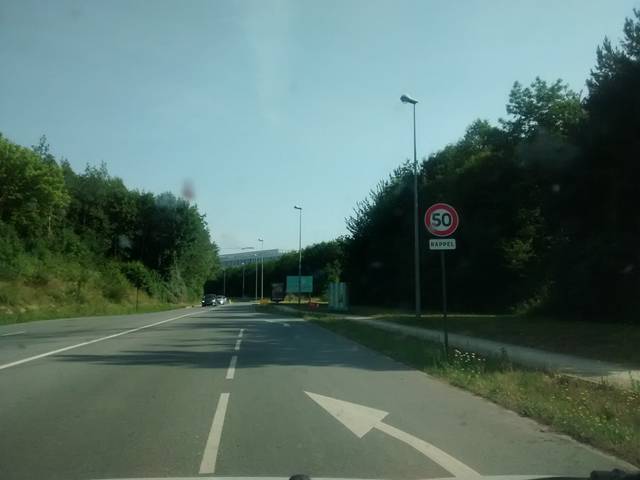
Region: France
Coordinates: 48.131, -1.621